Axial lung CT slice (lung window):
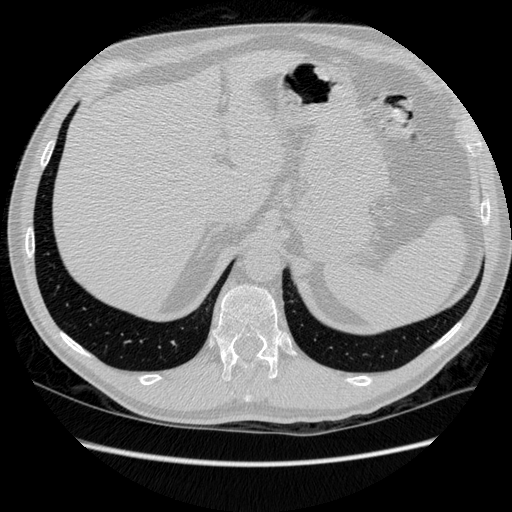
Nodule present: no